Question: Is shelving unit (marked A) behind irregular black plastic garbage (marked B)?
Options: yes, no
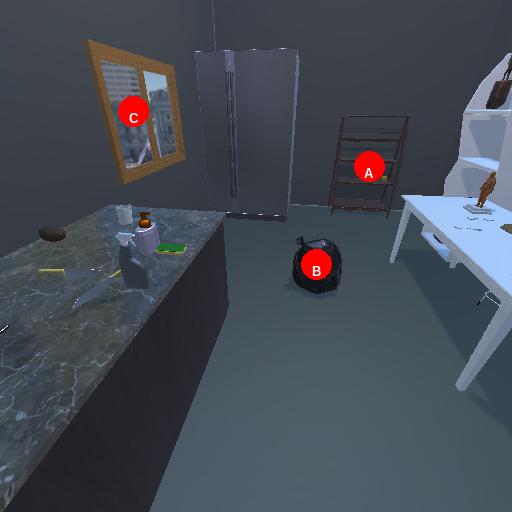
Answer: yes